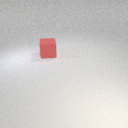
large red rubber cube